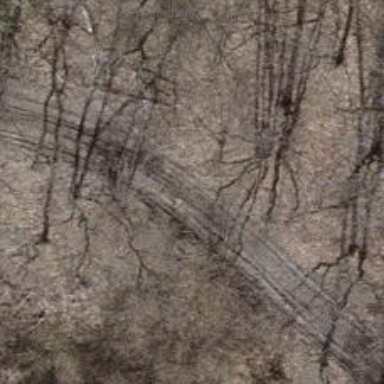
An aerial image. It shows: Track road with grade3 tracktype.